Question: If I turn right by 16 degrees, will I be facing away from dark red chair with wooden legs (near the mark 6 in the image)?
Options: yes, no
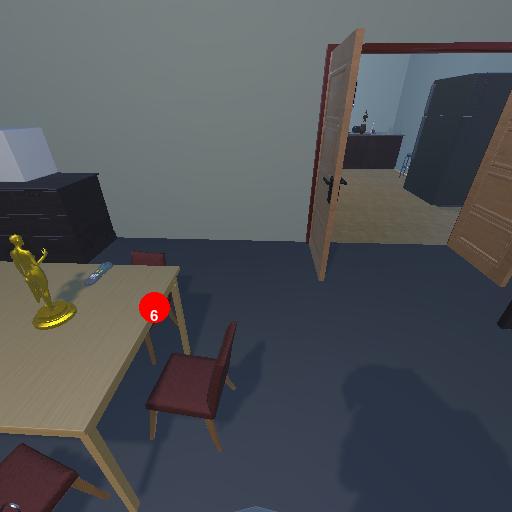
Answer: yes